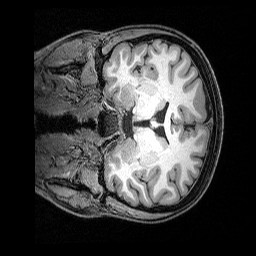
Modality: T1w
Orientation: coronal
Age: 29
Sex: female
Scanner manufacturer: siemens
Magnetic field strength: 3 T
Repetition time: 2.5 s
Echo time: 0.00369 s